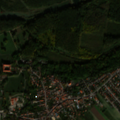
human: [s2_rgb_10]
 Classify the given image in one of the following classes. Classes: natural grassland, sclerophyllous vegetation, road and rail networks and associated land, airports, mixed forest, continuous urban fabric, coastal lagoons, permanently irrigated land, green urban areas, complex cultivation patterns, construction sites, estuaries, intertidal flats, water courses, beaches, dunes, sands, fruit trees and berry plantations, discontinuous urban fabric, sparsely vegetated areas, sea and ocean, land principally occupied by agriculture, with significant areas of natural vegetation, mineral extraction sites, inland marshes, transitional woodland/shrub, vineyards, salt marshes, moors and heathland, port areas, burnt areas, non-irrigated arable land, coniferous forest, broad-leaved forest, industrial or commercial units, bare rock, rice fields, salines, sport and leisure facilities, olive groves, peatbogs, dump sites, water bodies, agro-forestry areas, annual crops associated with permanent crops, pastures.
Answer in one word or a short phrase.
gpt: discontinuous urban fabric, vineyards, land principally occupied by agriculture, with significant areas of natural vegetation, broad-leaved forest, water courses